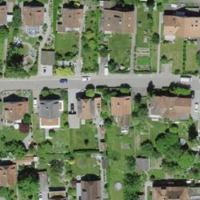
EUNIS habitat code: 55
Species observed at this site:
Tanacetum vulgare
Chelidonium majus